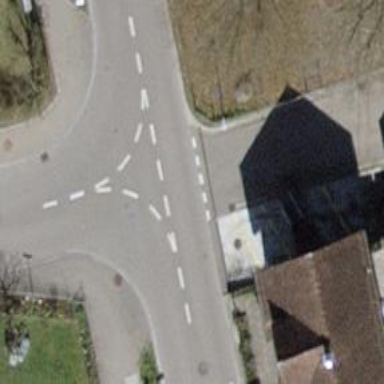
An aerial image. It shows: Table-style traffic calming feature.